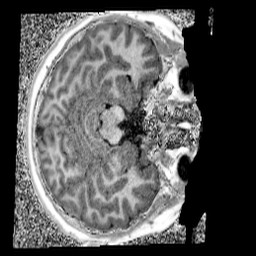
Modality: UNIT1_denoised
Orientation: axial
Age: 11
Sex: female
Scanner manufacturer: siemens
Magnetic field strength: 3 T
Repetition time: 4 s
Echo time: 0.00299 s